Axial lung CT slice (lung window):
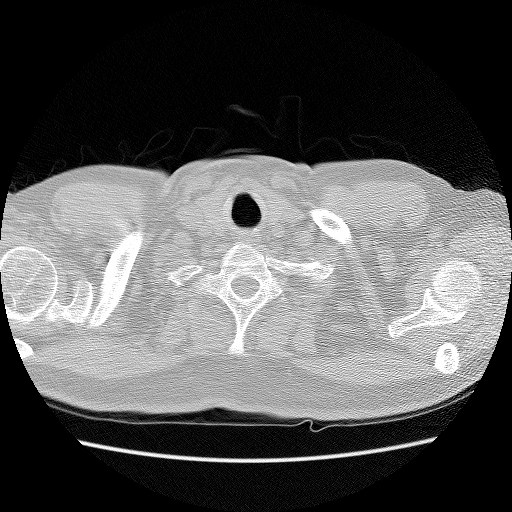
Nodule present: no